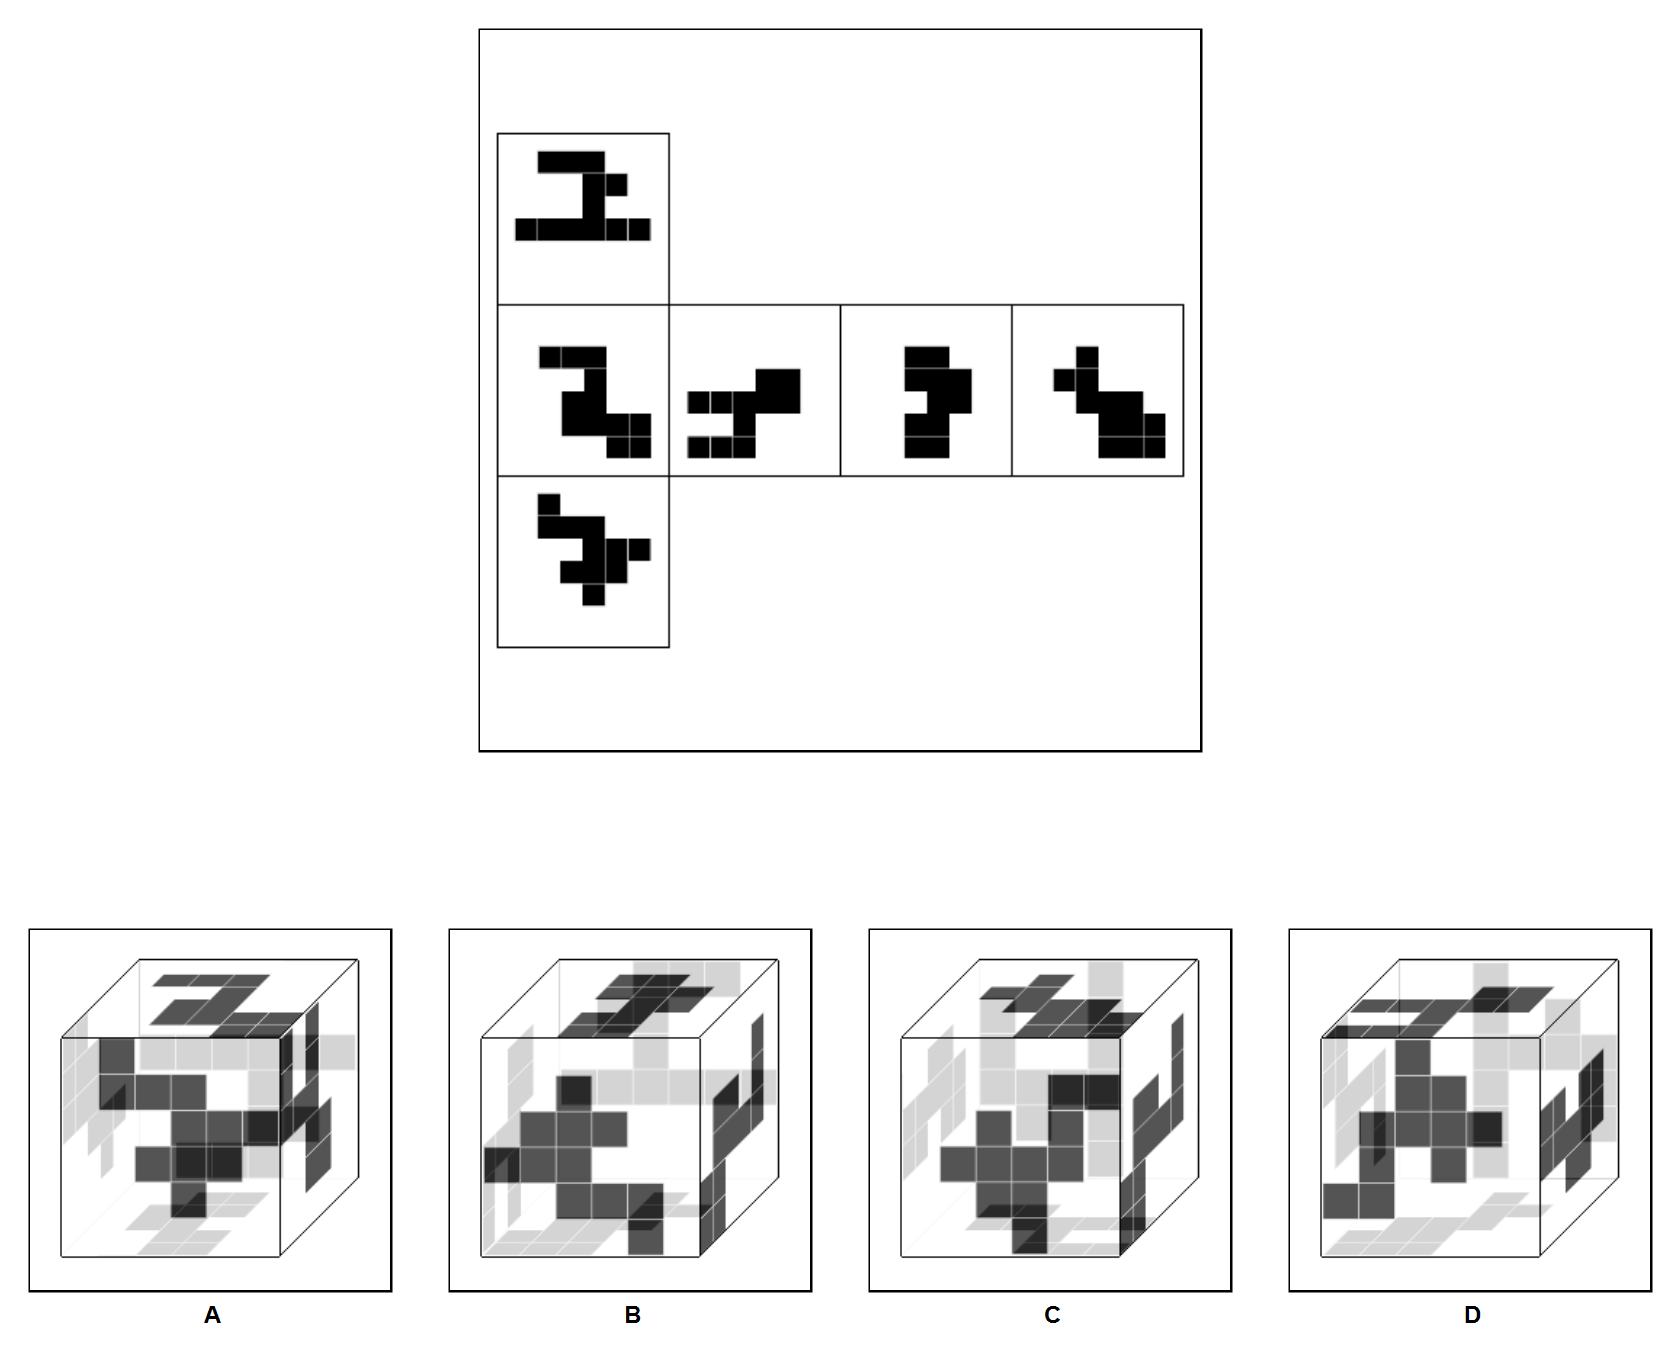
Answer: B